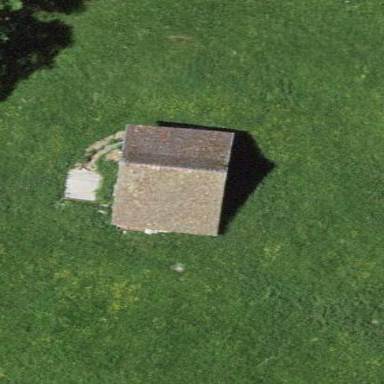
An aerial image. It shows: Shed.